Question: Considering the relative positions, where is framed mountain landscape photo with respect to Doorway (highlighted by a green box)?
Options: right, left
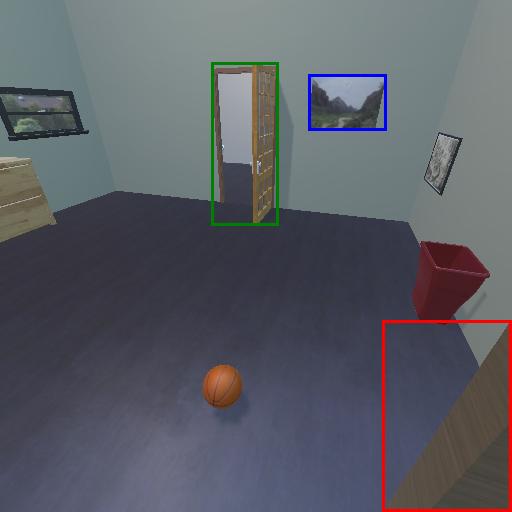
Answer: right